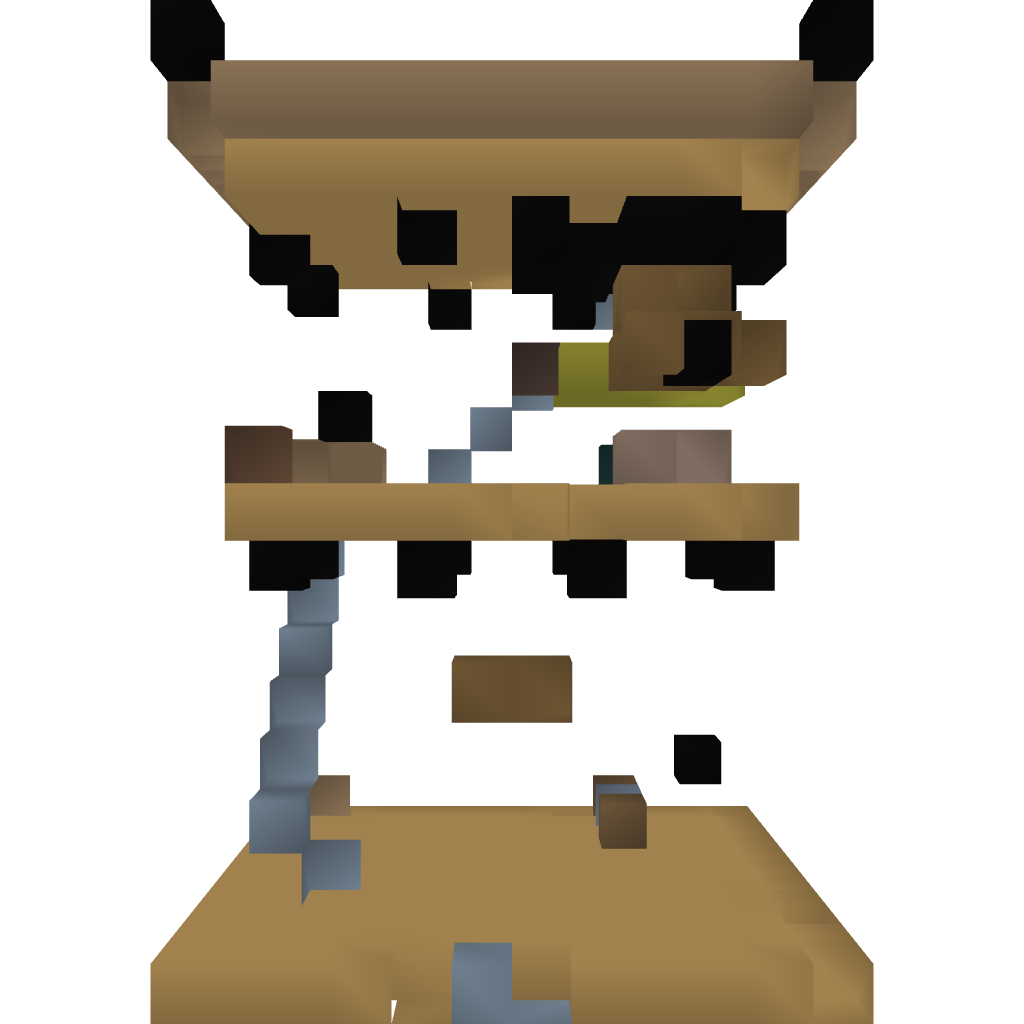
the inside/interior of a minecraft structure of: Modern House